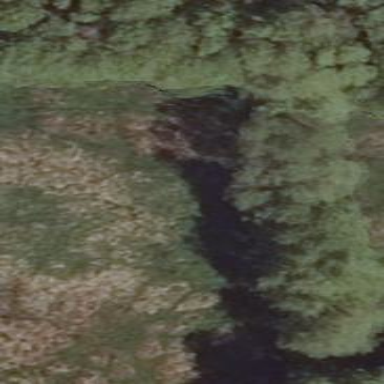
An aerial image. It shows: Patch of scrub vegetation.